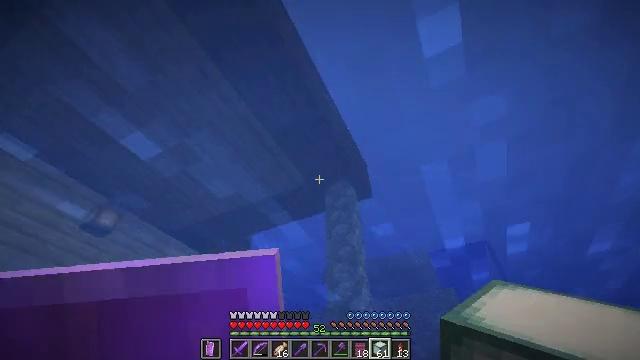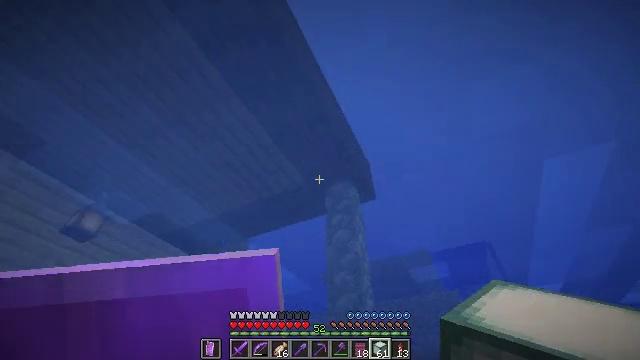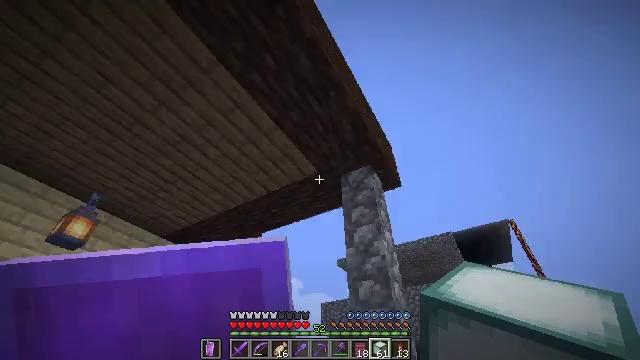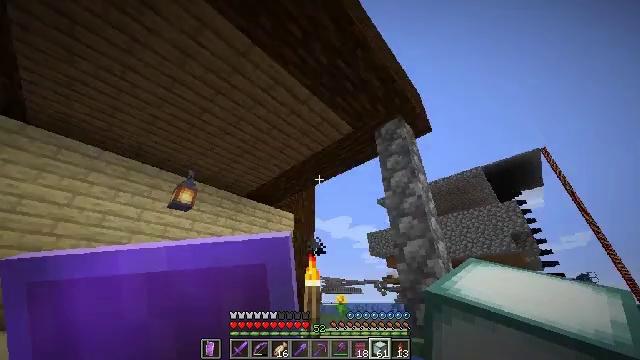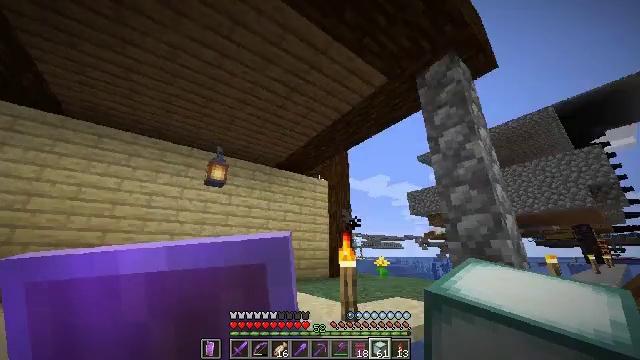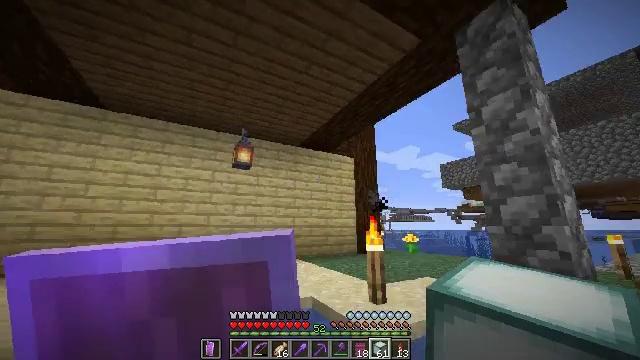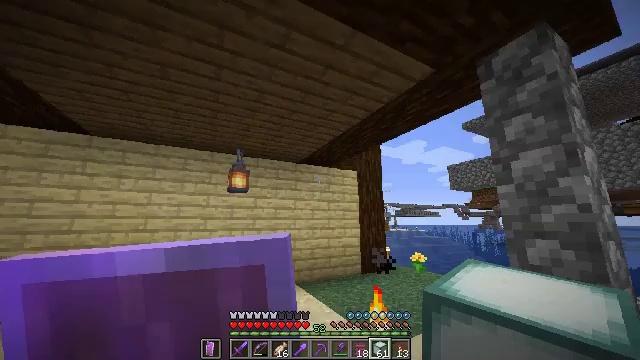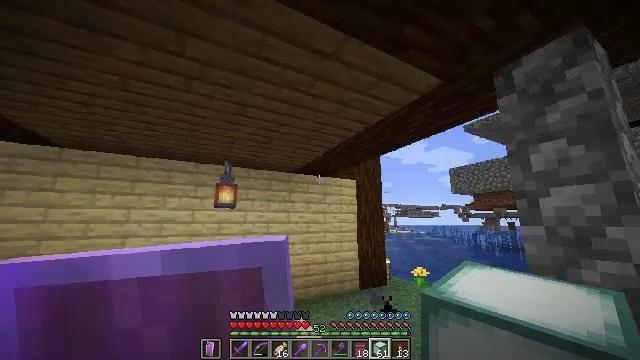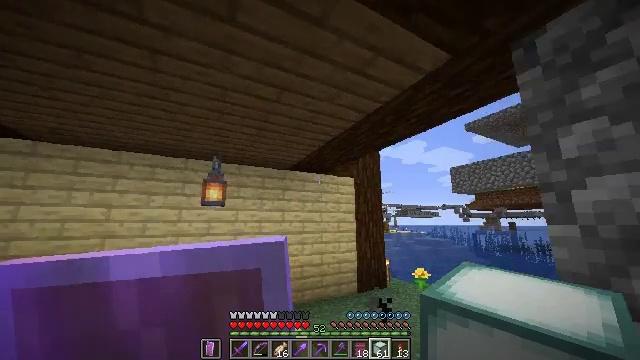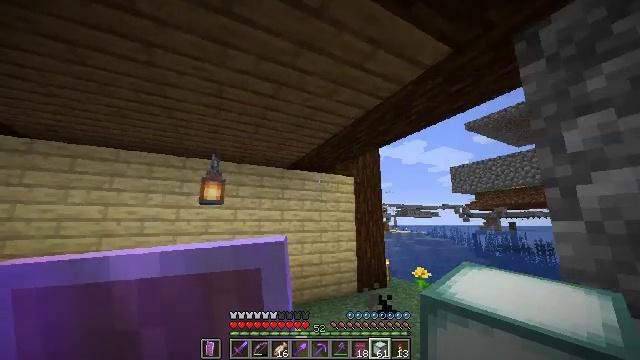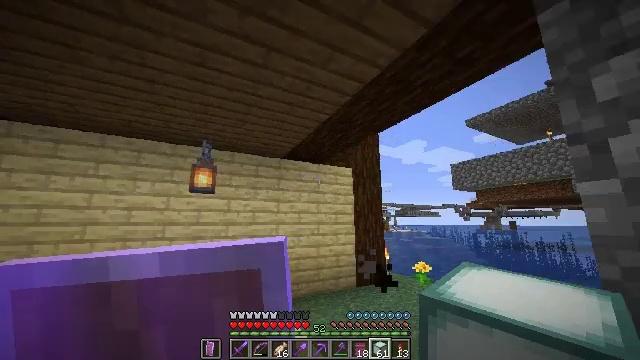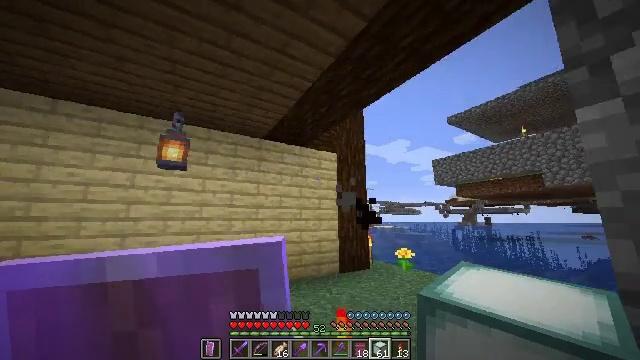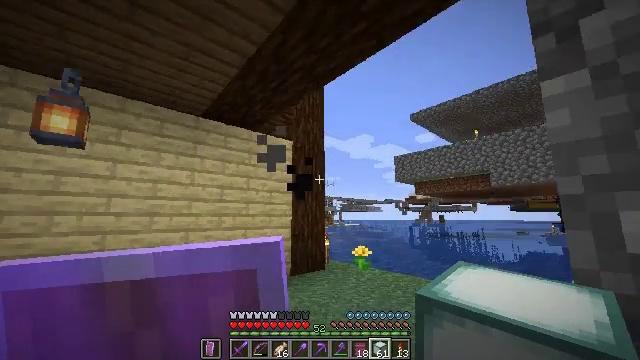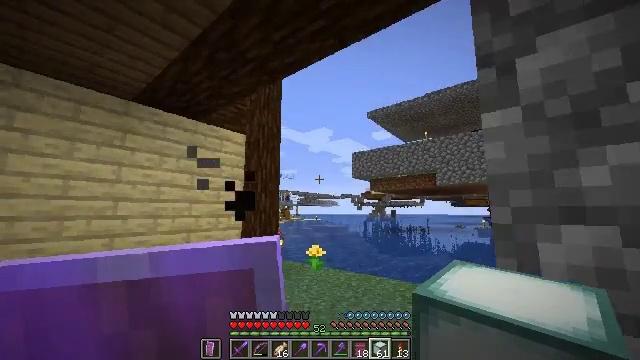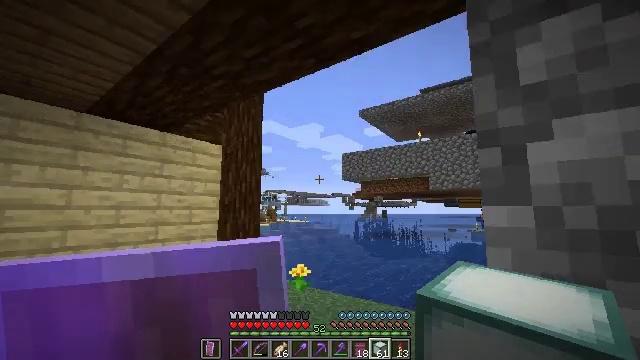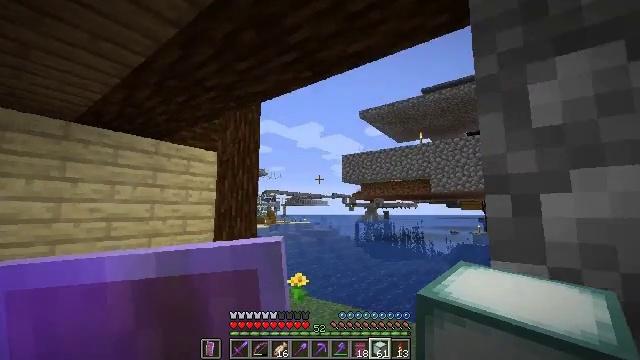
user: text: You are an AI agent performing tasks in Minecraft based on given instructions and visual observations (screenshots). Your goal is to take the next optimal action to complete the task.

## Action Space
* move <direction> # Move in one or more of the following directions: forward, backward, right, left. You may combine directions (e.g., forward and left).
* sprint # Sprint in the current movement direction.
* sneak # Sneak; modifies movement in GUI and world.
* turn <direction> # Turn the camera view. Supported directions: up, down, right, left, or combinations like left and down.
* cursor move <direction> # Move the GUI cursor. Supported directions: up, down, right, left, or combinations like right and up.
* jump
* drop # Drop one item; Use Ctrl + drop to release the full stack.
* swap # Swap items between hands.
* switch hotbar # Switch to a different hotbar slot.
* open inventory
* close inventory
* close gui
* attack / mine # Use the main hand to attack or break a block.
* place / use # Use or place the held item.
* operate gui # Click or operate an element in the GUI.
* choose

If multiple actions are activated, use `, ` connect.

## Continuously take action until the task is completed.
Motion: motion action
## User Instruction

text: Form a sea lantern in the crafting grid.
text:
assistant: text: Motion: move forward, sprint, jump
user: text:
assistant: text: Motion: move forward, sprint, turn left and down, jump
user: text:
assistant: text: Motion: move forward, sprint, turn left and down
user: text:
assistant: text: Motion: move forward, sprint, turn left and down
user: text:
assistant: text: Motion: move forward, sprint, turn left and down
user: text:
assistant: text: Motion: move forward, sprint, turn left and down
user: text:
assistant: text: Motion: move forward, sprint
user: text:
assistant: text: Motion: move forward, sprint
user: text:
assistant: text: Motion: move forward, sprint
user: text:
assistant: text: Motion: move forward, sprint
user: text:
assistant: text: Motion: move forward, sprint, turn right
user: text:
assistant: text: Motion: move forward, sprint, turn right and down
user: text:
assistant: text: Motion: move forward, sprint, turn right and down
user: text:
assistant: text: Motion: move forward, sprint, turn right
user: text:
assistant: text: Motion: move forward, sprint
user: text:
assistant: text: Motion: move forward, sprint
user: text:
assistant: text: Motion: move forward, sprint
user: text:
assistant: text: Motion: move forward, sprint
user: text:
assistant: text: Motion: move forward, sprint
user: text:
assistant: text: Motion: move forward, sprint
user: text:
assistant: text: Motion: move forward, sprint
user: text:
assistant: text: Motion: move forward, sprint
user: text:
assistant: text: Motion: move forward, sprint
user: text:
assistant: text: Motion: move forward, sprint
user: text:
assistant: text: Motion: move forward, sprint
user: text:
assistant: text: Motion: move forward, sprint, turn left
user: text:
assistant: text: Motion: move forward, sprint, turn left and down
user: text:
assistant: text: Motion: move forward, sprint, turn left and down
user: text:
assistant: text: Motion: move forward, sprint, turn left
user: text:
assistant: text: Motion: move forward, sprint